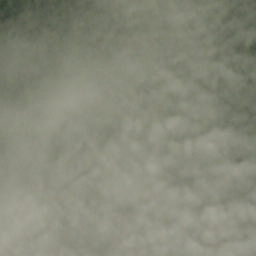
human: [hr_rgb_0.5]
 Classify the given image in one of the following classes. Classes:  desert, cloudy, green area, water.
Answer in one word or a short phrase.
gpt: cloudy